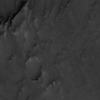
Label: not_dusty